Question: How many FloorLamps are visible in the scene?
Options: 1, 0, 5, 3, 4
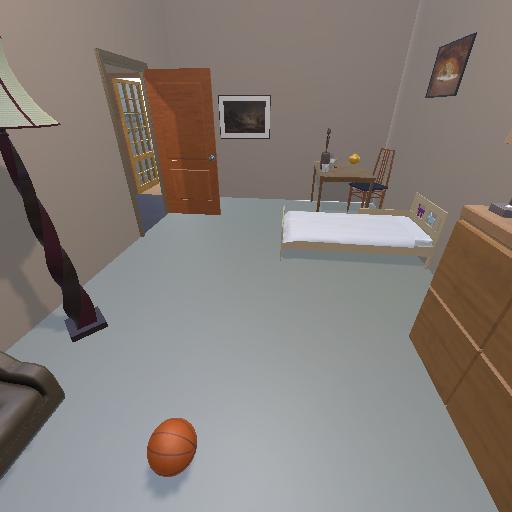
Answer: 1